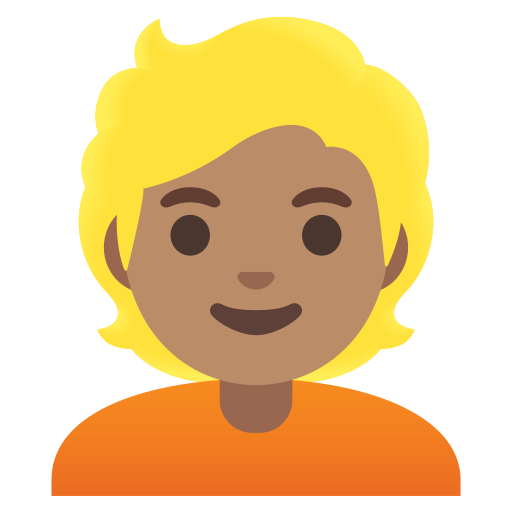
Emoji: 👱🏽